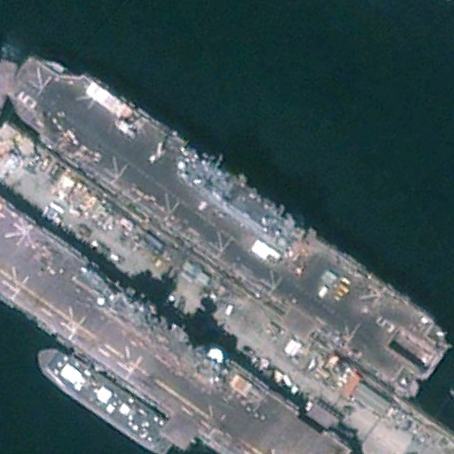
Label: assault